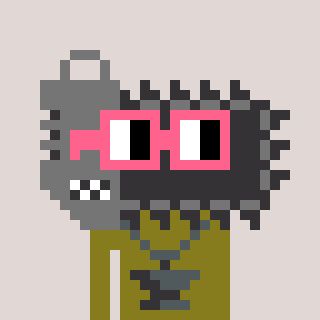
a pixel art character with square pink glasses, a chainsaw-shaped head and a gunk-colored body on a warm background